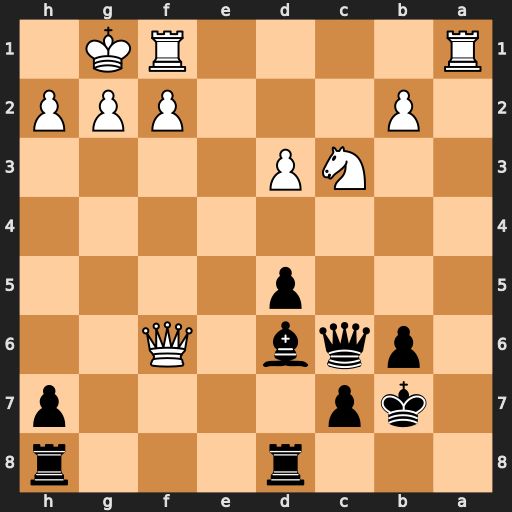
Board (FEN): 3r3r/1kp4p/1pqb1Q2/3p4/8/2NP4/1P3PPP/R4RK1
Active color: b
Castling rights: -
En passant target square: -
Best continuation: Bxh2+ Kxh2 Qxf6